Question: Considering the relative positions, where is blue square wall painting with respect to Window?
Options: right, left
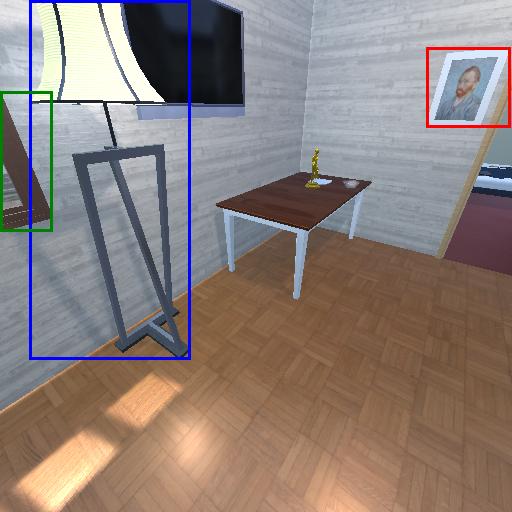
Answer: right